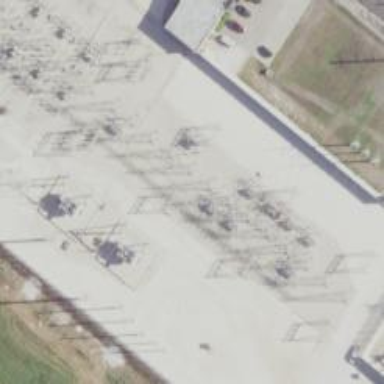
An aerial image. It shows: Switch used for power control.